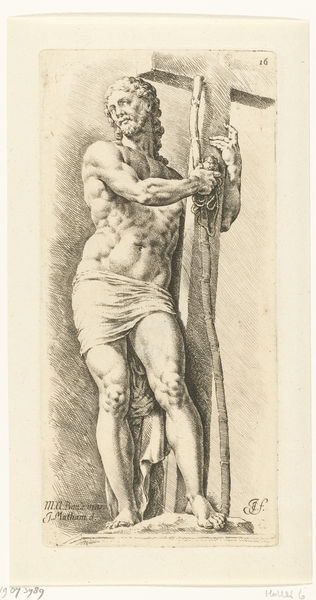
Titel: Christus met kruis en andere passiewerktuigen
Künstler: Jan de Bisschop
Standort: Amsterdam
Institution: Rijksmuseum
Schlagwörter: schwarz, zeichnung, stock, stab, kreuz, bleistift, jesus